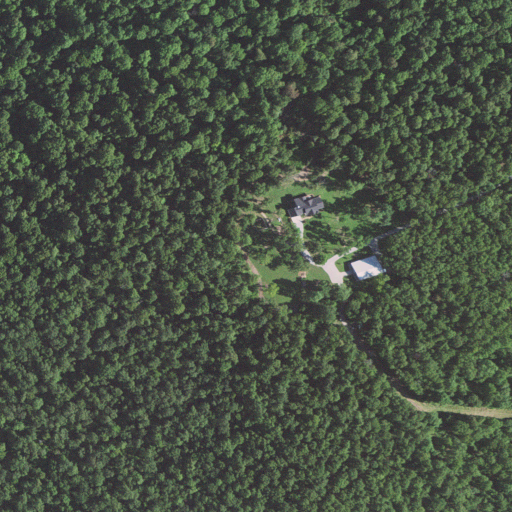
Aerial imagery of mountain in Arkansas named Long Mountain containing deciduous forest, open development, mixed forest, grassland, and low intensity development